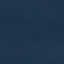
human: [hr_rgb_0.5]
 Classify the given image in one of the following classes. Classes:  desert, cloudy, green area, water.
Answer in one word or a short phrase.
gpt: water